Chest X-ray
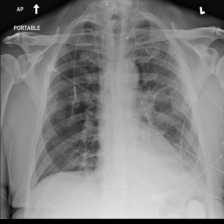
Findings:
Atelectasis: negative
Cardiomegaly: negative
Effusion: positive
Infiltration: positive
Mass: negative
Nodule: negative
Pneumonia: negative
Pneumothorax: negative
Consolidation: negative
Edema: negative
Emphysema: negative
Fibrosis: negative
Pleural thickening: negative
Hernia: negative